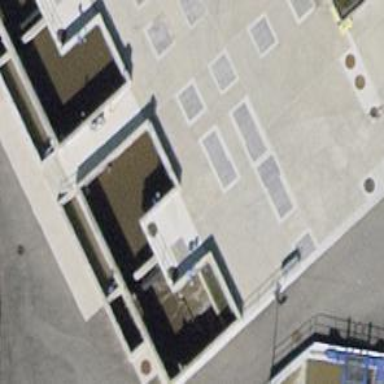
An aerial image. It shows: Wastewater plant.